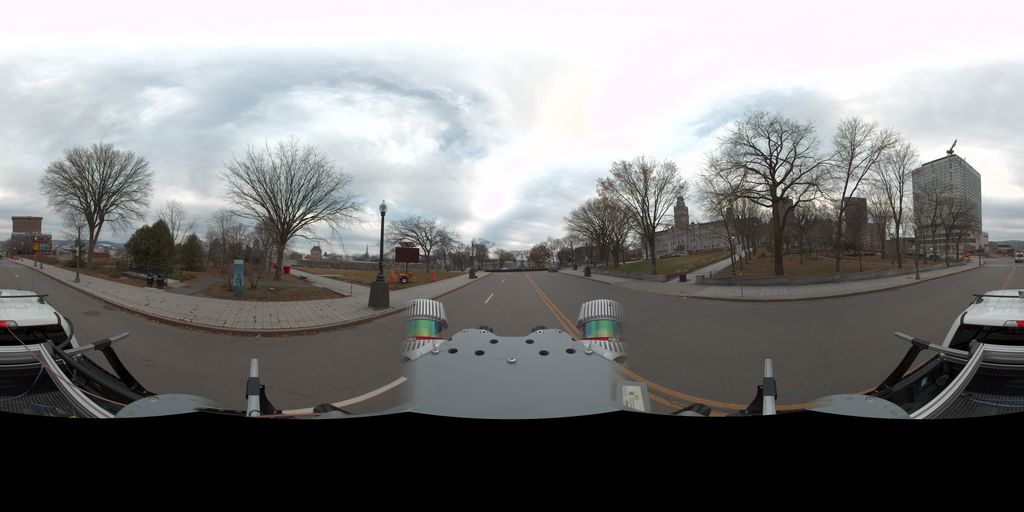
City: quebec_city